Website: apple
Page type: billing-address
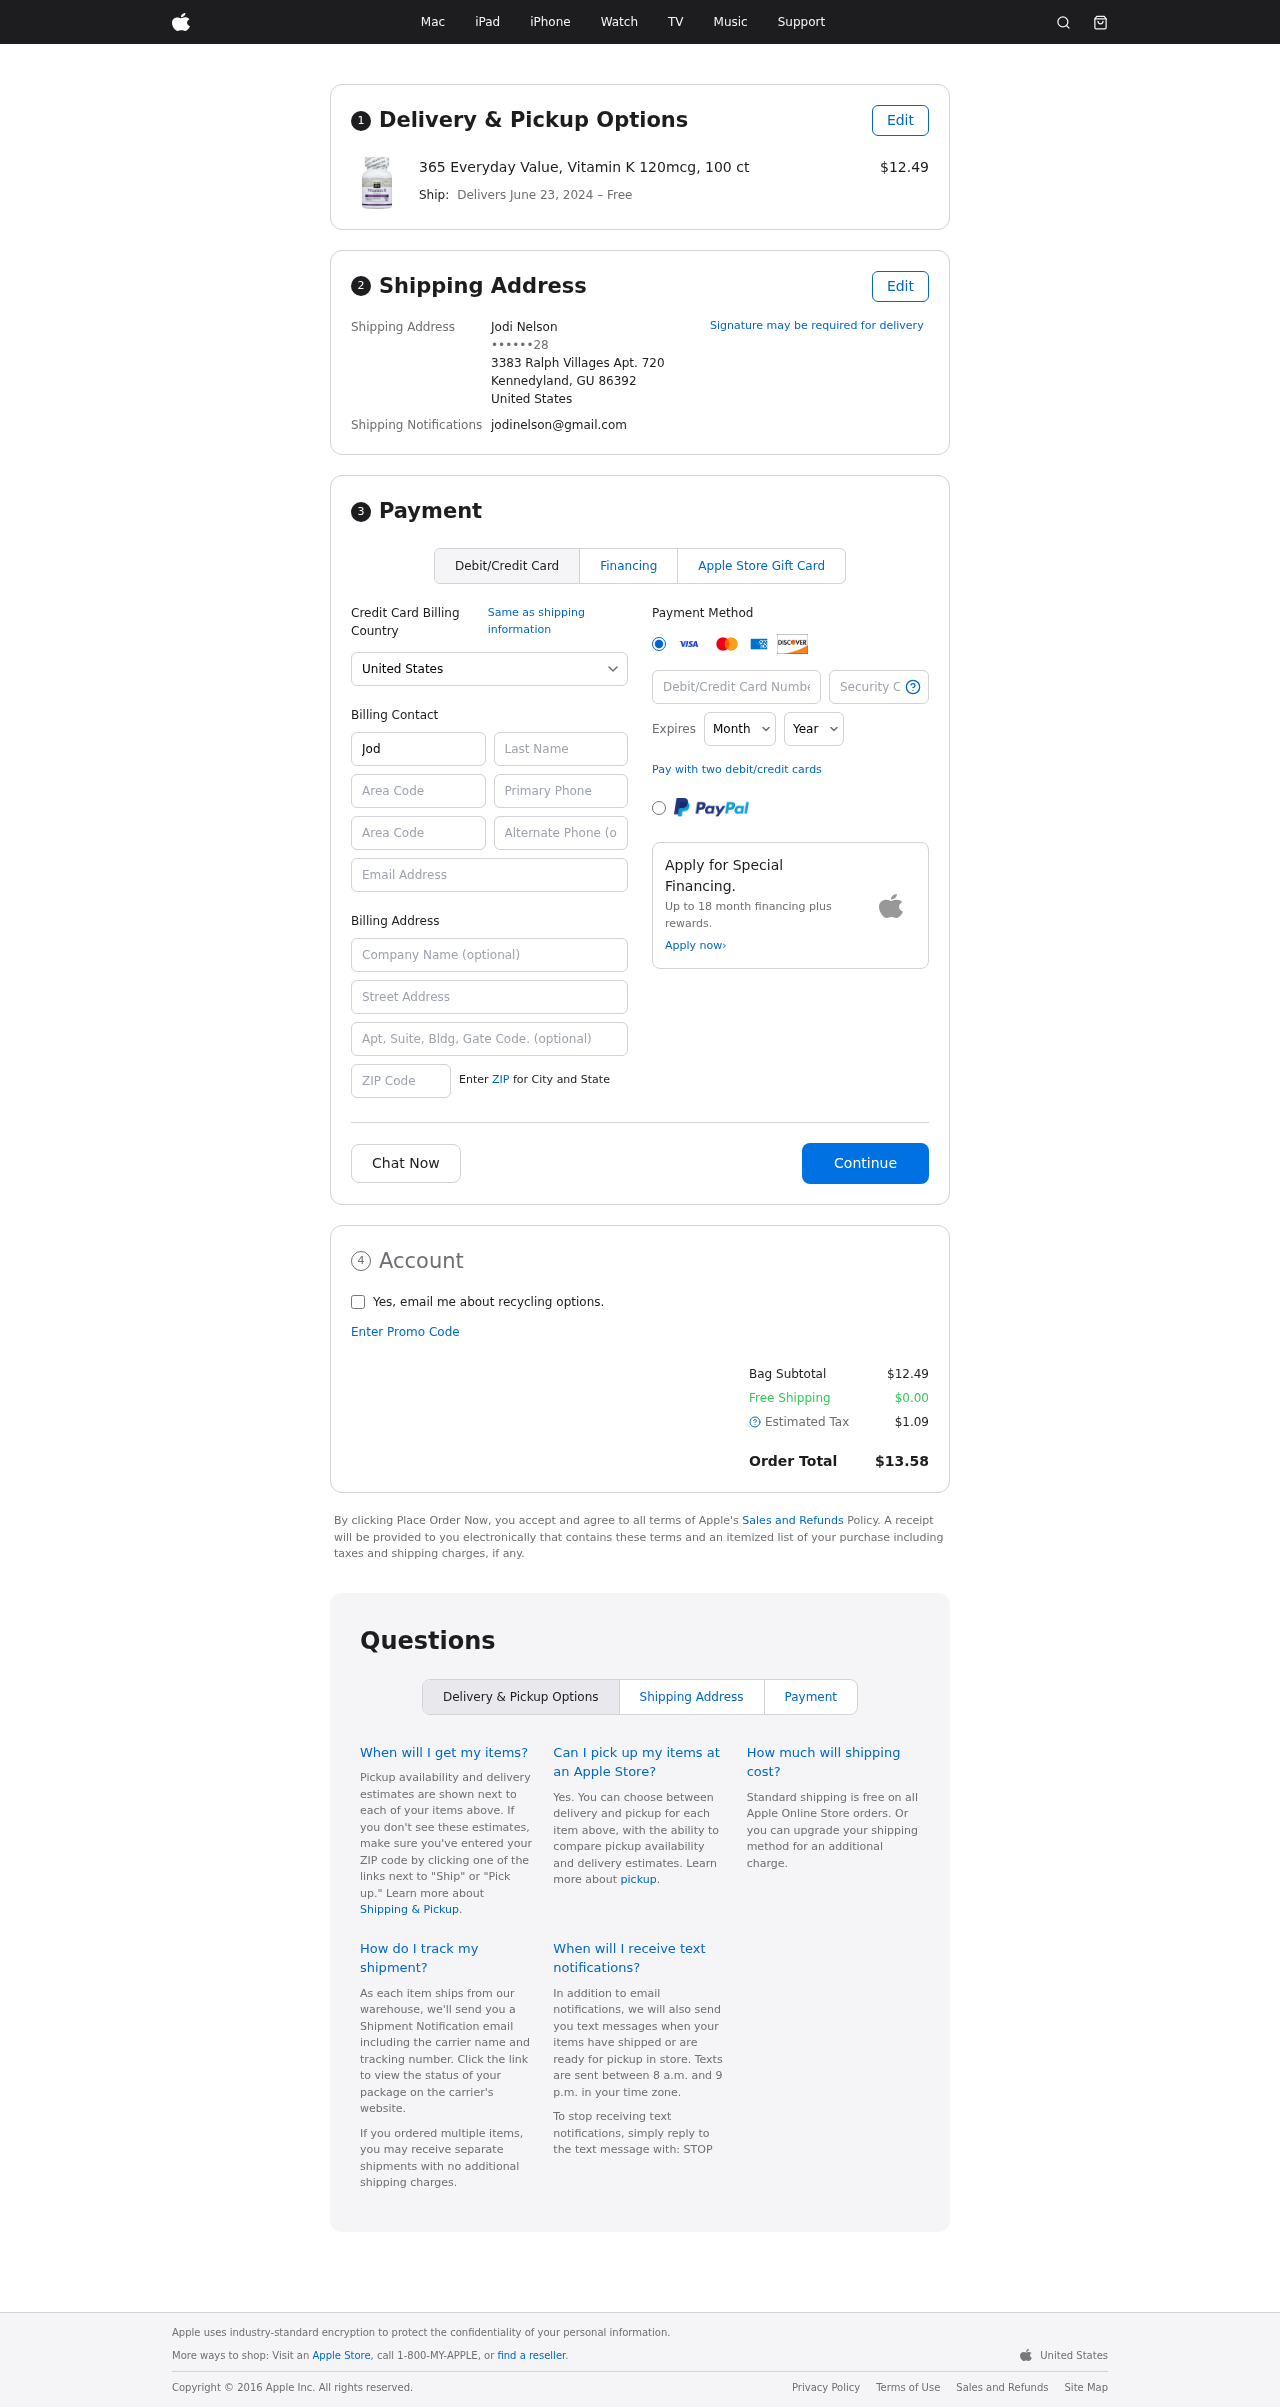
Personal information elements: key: PII_CARD_CVV
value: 507
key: PII_CARD_EXPIRY_MONTH
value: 08
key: PII_CARD_EXPIRY_YEAR
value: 30
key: PII_CARD_NUMBER
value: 6551 6091 8813 5063
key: PII_CITY_STATE_ZIP
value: Kennedyland, GU 86392
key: PII_COUNTRY
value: United States
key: PII_EMAIL
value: jodinelson@gmail.com
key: PII_FULLNAME
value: Jodi Nelson
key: PII_STREET
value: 3383 Ralph Villages Apt. 720
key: PII_PHONE_MASKED
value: ••••••28
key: PII_BILLING_FIRSTNAME
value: Jodi
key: PII_BILLING_LASTNAME
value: Nelson
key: PII_BILLING_PHONE_AREA
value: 212
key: PII_BILLING_PHONE
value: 2128576328
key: PII_BILLING_EMAIL
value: jodinelson@gmail.com
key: PII_BILLING_COMPANY
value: Wilson, Wyatt and Levy
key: PII_BILLING_STREET
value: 3383 Ralph Villages Apt. 720
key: PII_BILLING_POSTCODE
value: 86392
Product elements: key: PRODUCT1_NAME
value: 365 Everyday Value, Vitamin K 120mcg, 100 ct
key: PRODUCT1_PRICE
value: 12.49
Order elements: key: ORDER_DELIVERY_DATE
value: June 23, 2024
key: ORDER_SUBTOTAL
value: $12.49
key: ORDER_SHIPPING_COST
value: $0.00
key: ORDER_TAX
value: $1.09
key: ORDER_TOTAL
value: $13.58